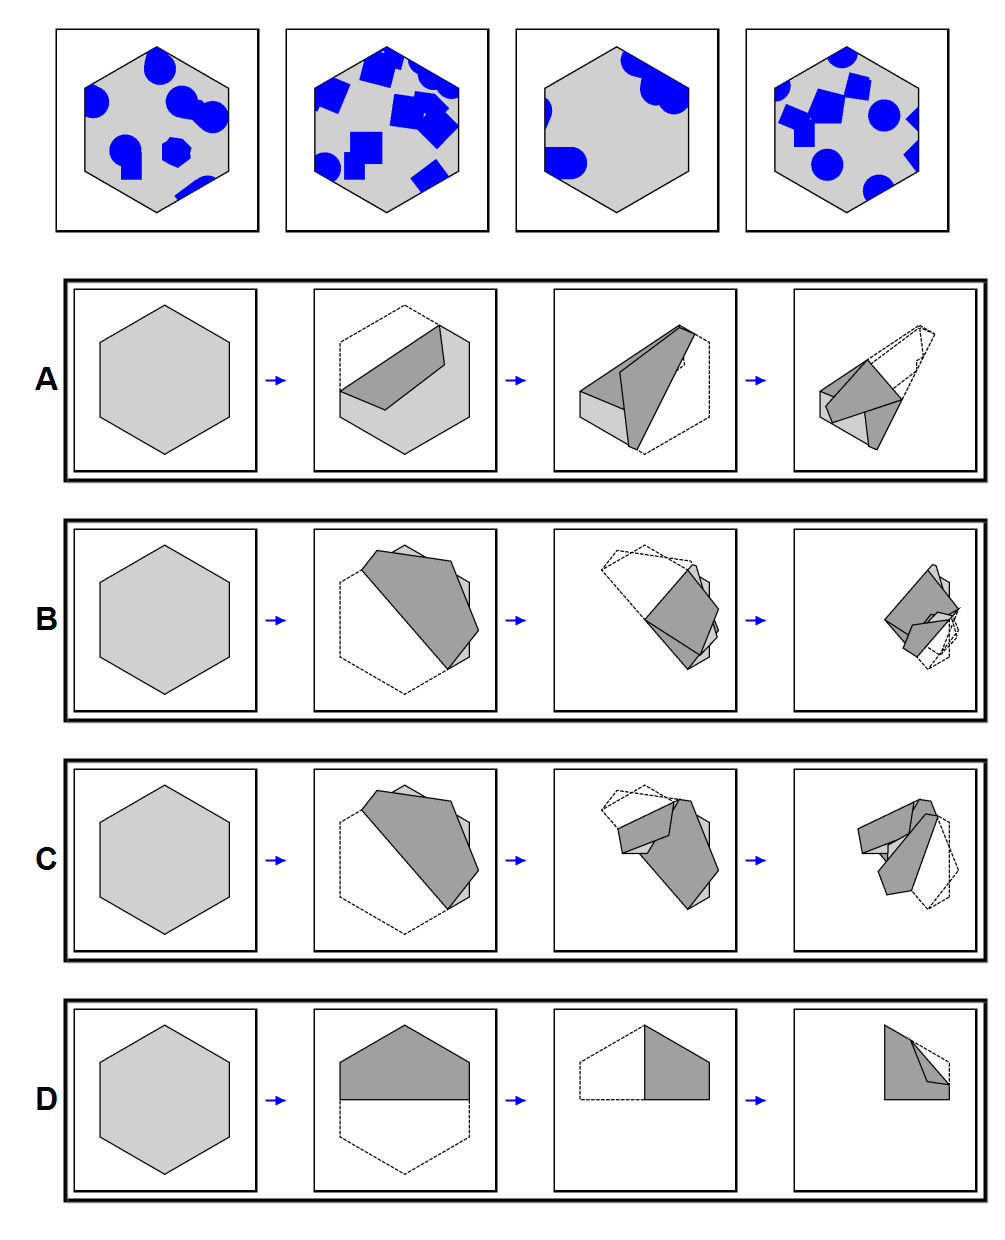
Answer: A